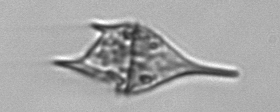
Label: Tripos_lineatus